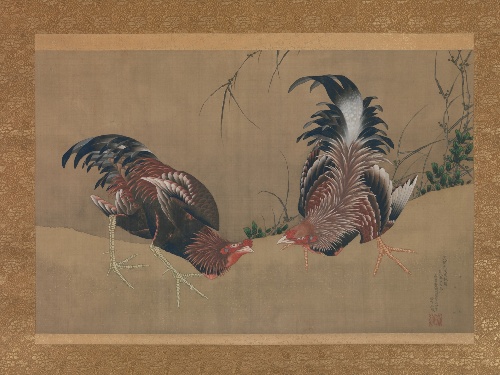
Title: 軍鶏図|Gamecocks
Artist: Katsushika Hokusai
Artist bio: Japanese, Tokyo (Edo) 1760–1849 Tokyo (Edo)
Date: dated 1838
Object type: Hanging scroll
Classification: Paintings
Medium: Hanging scroll; ink and color on silk
Culture: Japan
Period: Edo period (1615–1868)
Dimensions: Image: 21 3/4 × 33 7/16 in. (55.3 × 85 cm)
Overall with mounting: 59 7/16 × 40 3/16 in. (151 × 102 cm)
Overall with knobs: 59 7/16 × 63 3/8 in. (151 × 160.9 cm)
Department: Asian Art
Credit line: Charles Stewart Smith Collection, Gift of Mrs. Charles Stewart Smith, Charles Stewart Smith Jr., and Howard Caswell Smith, in memory of Charles Stewart Smith, 1914
Accession year: 1914
Repository: Metropolitan Museum of Art, New York, NY
Tags: Roosters